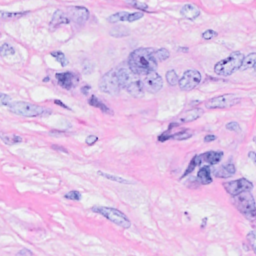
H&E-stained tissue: Breast